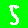
Digit: 5